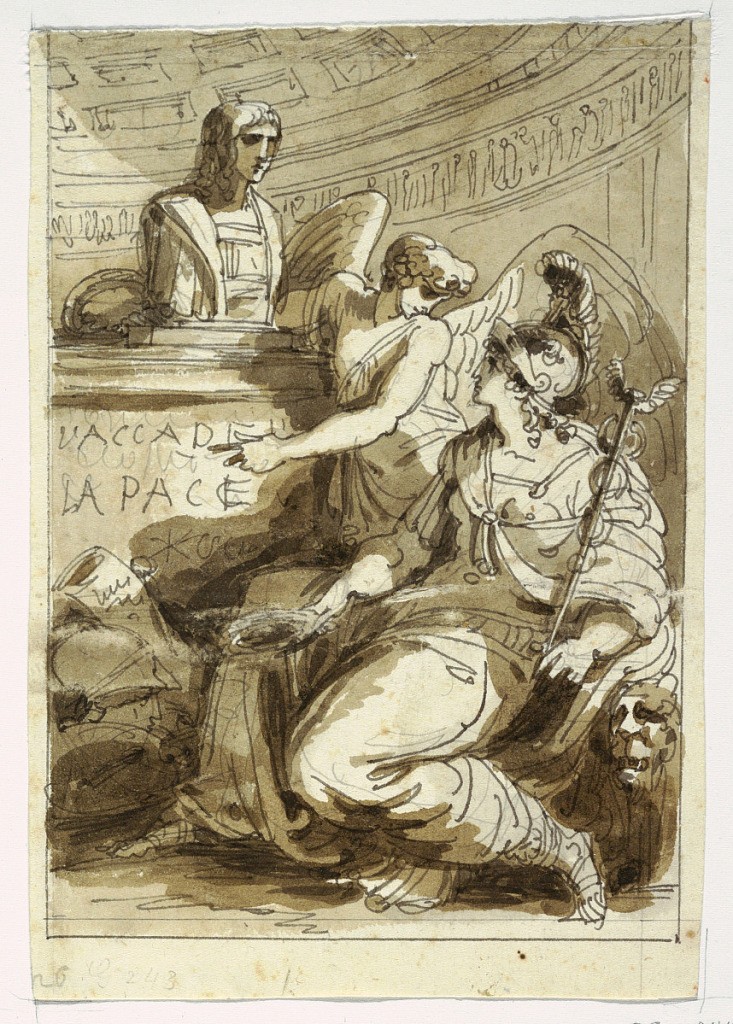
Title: Monument for an Accademia della Pace
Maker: Felice Giani, Italian, 1758–1823
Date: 1810–20
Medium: Pen and ink, brush and bistre wash, graphite on paper
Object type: Drawing
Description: An armored woman holding a caduceus and a wreath is seated upon a crouching lion before a pedestal.  A genius points out to her.  Its inscription: "ACCADEM [ia] / LA PACE".  The right arm of the genius is put around the bust of a young man, probably representing Raphael, which stands upon the pedestal. Objects referring to the arts are on the floor before the pedestal.  The setting is the interior of a circular domed hall.  Framing lines, literally and at the bottom.  SEE: Notes regarding C-H drawings, folder in Giani file.